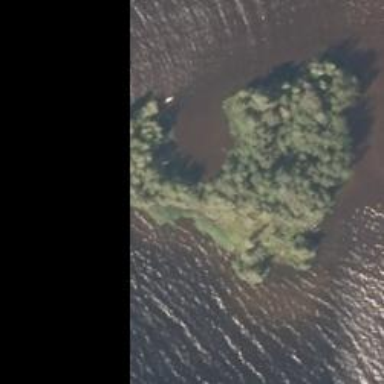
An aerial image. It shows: Island covered with dense forest.